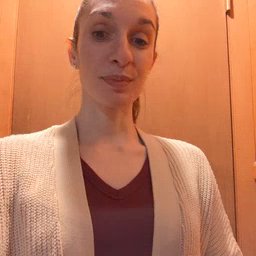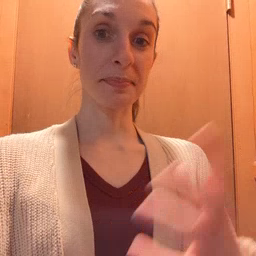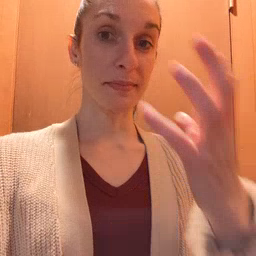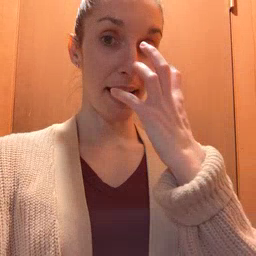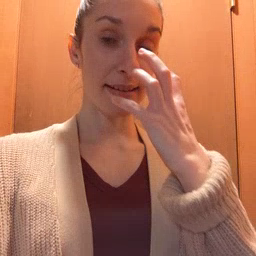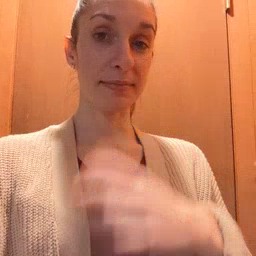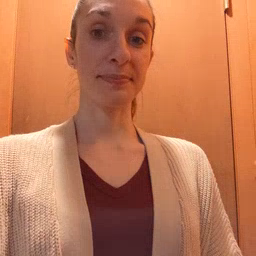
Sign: mad